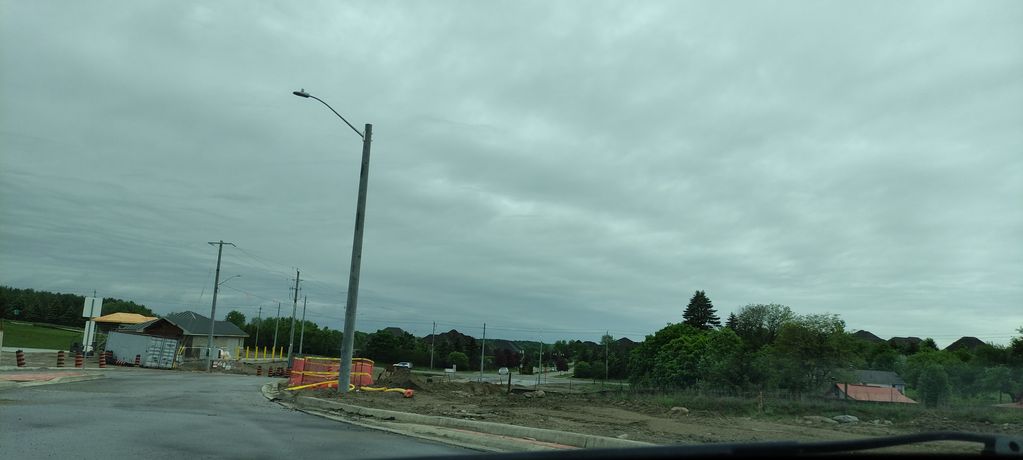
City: kitchener-waterloo